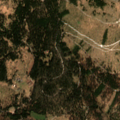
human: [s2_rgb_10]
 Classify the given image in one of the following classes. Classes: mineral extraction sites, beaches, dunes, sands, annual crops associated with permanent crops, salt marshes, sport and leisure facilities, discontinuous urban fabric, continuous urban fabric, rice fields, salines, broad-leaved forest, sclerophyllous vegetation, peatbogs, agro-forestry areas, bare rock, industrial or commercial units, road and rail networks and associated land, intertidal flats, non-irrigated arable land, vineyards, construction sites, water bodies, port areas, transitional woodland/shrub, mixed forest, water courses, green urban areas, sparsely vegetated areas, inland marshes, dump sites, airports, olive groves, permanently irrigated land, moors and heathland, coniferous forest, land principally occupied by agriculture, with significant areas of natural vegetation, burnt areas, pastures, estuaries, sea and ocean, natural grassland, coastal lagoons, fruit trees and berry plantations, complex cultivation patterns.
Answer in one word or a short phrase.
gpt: coniferous forest, mixed forest, transitional woodland/shrub